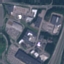
Land use / land cover class: Industrial